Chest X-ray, PA view. Patient: 48 years old, sex F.
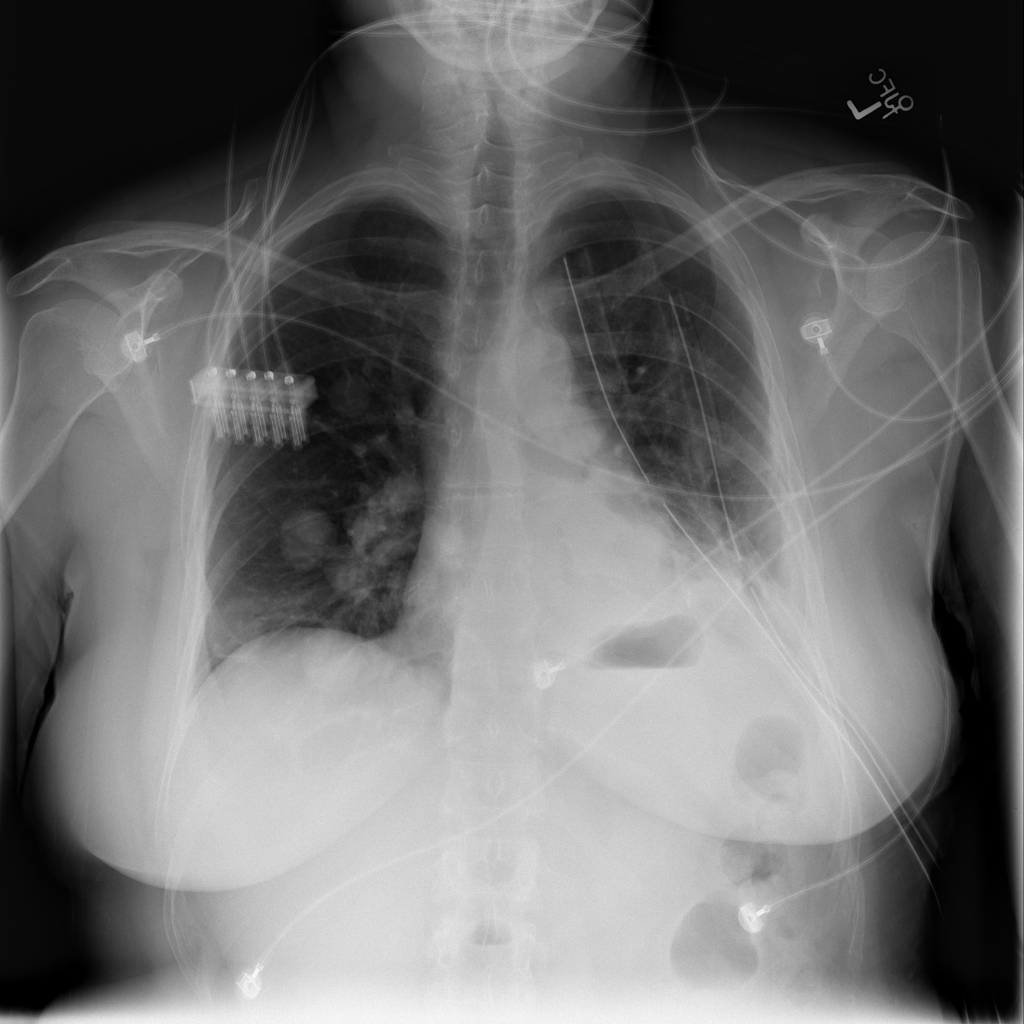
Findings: No Finding